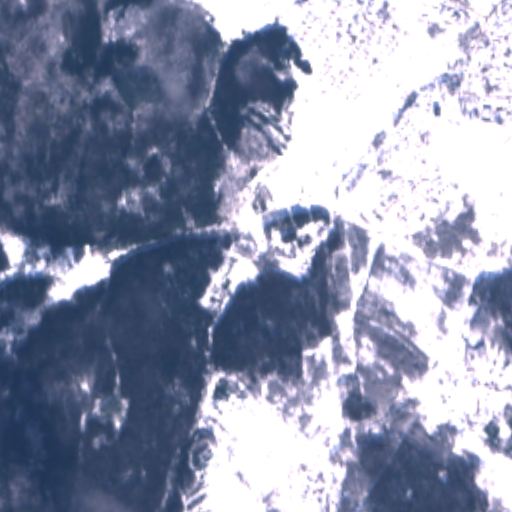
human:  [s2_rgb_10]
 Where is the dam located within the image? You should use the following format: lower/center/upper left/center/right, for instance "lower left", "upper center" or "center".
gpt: The dam is located in the upper center of the image.
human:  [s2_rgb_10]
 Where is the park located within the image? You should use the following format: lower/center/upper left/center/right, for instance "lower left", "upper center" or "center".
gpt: The park is located in the upper right of the image.
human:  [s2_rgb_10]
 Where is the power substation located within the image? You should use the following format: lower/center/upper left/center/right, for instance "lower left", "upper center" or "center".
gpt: The power substation is located in the upper right of the image.
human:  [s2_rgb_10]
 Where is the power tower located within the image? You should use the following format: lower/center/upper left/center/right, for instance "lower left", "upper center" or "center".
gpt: The power tower is located in the upper right of the image.
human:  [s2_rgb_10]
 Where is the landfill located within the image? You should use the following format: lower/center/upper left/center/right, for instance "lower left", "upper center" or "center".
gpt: There is no landfill in the image.